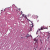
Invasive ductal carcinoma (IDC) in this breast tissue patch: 0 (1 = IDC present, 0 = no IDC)